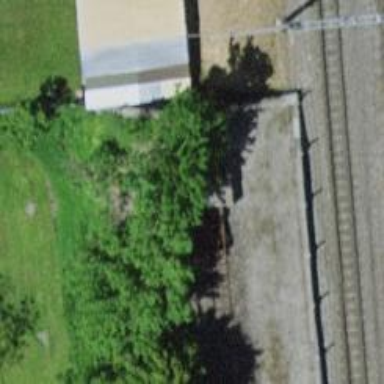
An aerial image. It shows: Railway buffer stop.